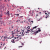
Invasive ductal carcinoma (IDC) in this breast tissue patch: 0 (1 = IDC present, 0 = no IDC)